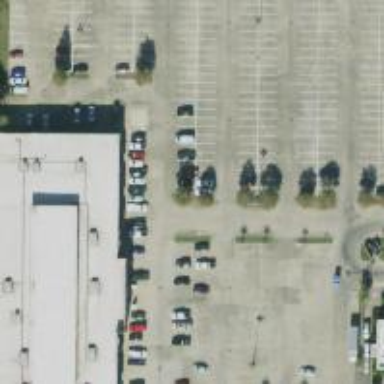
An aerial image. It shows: Parking space is available.